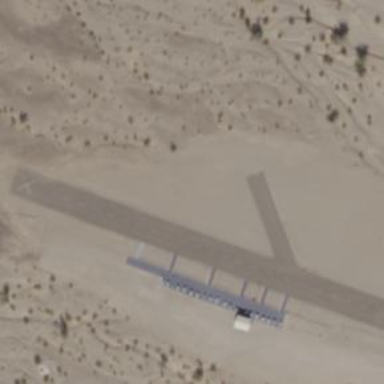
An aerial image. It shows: Runway at airport.